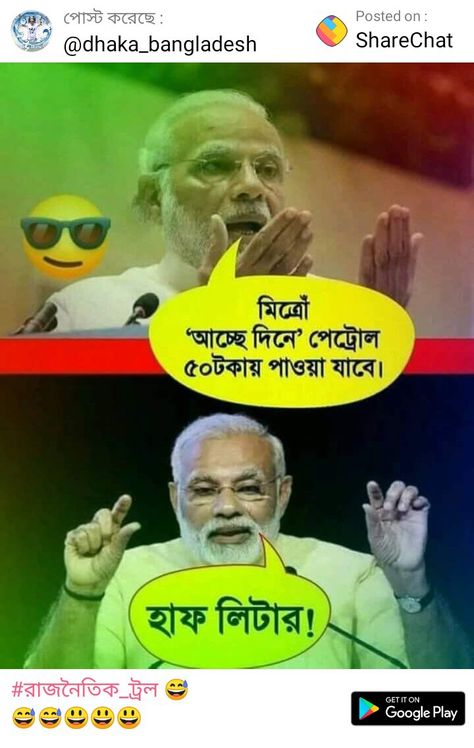
Text: মিত্রোঁ 'আচ্ছে দিনে' পেট্রোল ৫০ টকায় পাওয়া যাবে। হাফ লিটার!
Label: Hate
Hate category: Political
Targeted group: Organization